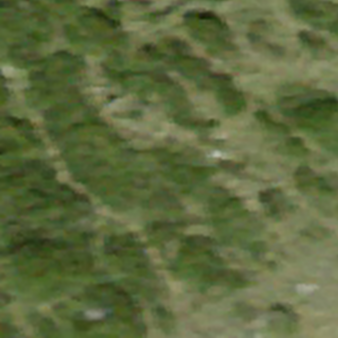
Label: other